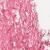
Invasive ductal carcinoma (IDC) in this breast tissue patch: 0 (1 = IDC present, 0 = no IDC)